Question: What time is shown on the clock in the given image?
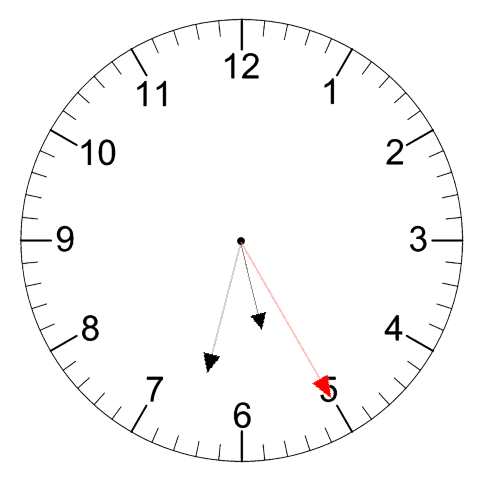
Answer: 05:32:25